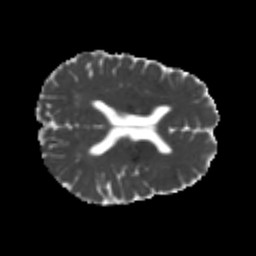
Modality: MD
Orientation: axial
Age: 22
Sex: male
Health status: healthy
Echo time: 0.074 s